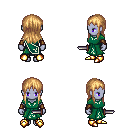
a pixel art fantasy rpg character, female body template, dark elf, purple skin, sash dress, gold greaves, light blonde unkempt hairstyle, leather bracers, gold boots, dagger, four views (front, back, left, right), 2x2 character sprite sheet, small pixel art, hard edges, no anti-aliasing